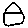
Label: house